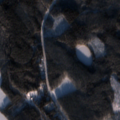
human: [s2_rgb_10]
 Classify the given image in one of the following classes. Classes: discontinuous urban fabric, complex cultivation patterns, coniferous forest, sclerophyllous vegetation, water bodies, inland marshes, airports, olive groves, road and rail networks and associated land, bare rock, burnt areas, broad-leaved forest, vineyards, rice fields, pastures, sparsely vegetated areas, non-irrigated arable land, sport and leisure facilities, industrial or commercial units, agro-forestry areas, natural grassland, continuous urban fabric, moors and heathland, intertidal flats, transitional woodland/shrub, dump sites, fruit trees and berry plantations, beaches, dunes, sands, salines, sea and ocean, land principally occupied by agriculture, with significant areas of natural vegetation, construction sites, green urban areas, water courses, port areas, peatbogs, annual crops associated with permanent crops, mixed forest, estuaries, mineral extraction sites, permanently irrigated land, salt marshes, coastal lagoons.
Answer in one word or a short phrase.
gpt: coniferous forest, mixed forest, transitional woodland/shrub, water bodies